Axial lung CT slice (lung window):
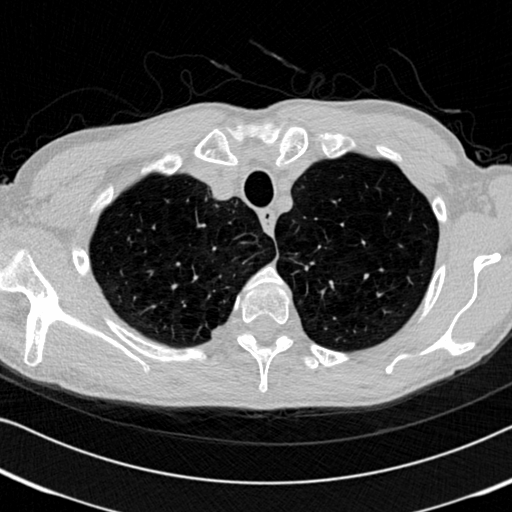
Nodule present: no